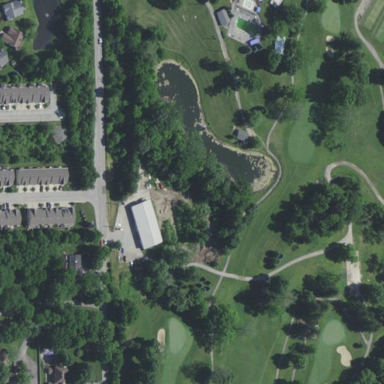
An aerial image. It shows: Water hazard on golf course. The hazard is natural water feature.